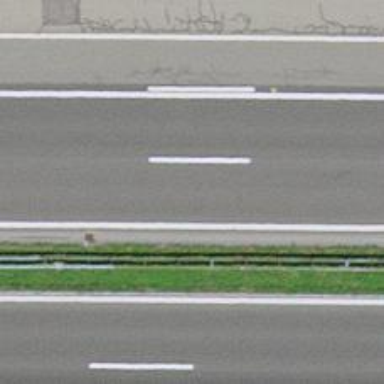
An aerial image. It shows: Asphalt motorway.